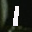
Label: 1